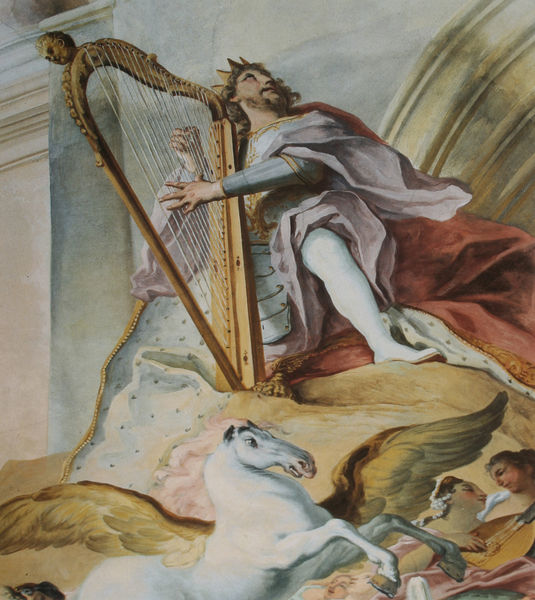
Titel: Die Menschwerdung des Herrn - König David über dem Pegasus als Lobsänger Mariens
Künstler: Cosmas Damian Asam
Standort: Ingolstadt
Institution: Oratorium "Maria de Victoria"
Schlagwörter: blau, flügel, himmel, kopf, mann, umhang, weiß, frauen, gelb, mädchen, blume, frau, hell, marmor, pastell, säule, blick, rot, tier, tuch, malerei, bart, wand, architektur, barock, falten, hermelin, samt, vollbart, hände, instrument, kirche, gewand, gold, mantel, stoff, decke, innen, kind, gitarre, musik, musiker, theater, borte, krone, rokoko, rosa, pferd, hufe, bein, bogen, zwei, fels, lila, pilaster, saal, könig, spielen, wandgemälde, wandmalerei, stuck, strumpf, oben, spiel, strümpfe, schimmel, maul, fresko, laute, lautenspieler, saiten, harfe, wandbild, david, leier, hermelinmantel, pegasus, sakral, fresco, michelangelo, sakralraum, laier, freske, tiepolo, geand, goldborte, pastelltöne, salomon, arphe, 2 frauen, harf, falternwurf, deckengemäle, teather